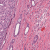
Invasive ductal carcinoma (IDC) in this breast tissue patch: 1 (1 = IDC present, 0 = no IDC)